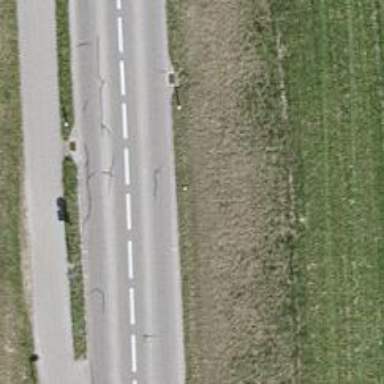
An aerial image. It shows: Tertiary road with separate cycleway.